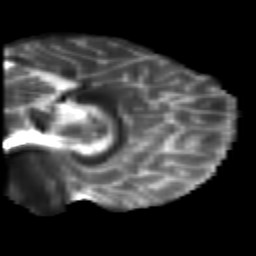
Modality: T2w
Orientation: sagittal
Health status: healthy
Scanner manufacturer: siemens
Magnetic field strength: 3 T
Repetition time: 10 s
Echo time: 0.092 s